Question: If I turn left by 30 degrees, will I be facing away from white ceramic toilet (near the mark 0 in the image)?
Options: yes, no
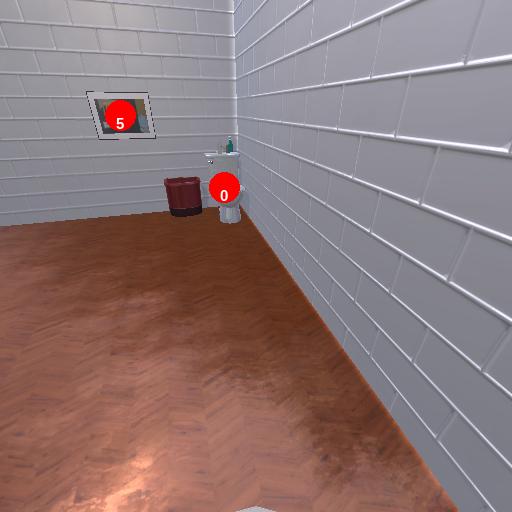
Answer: yes